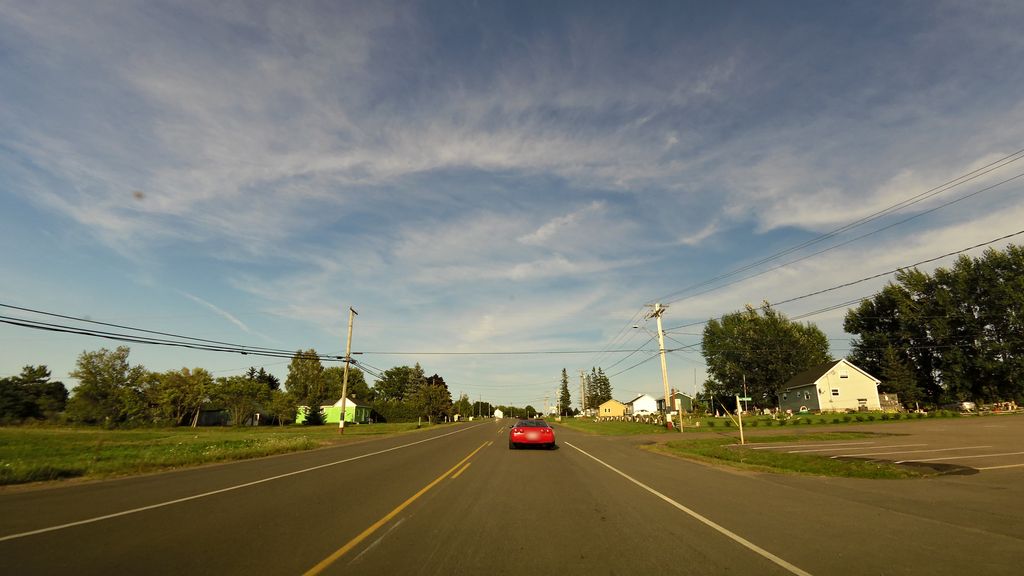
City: charlottetown